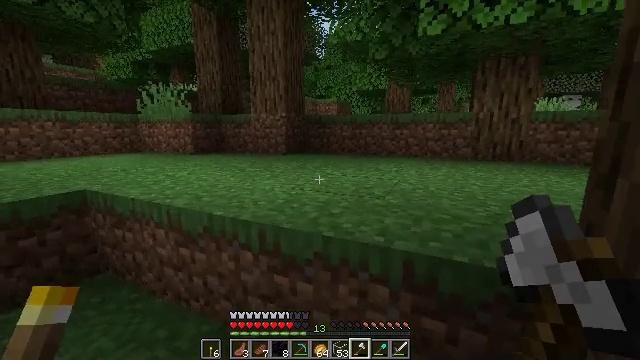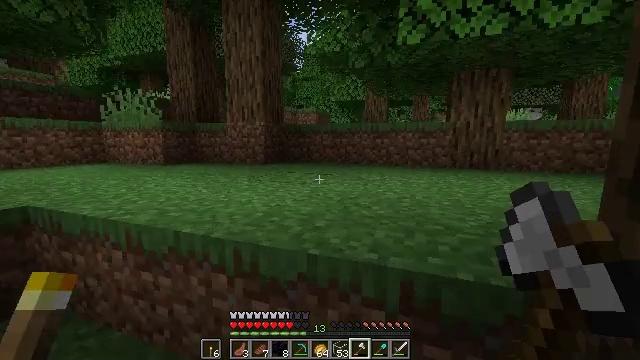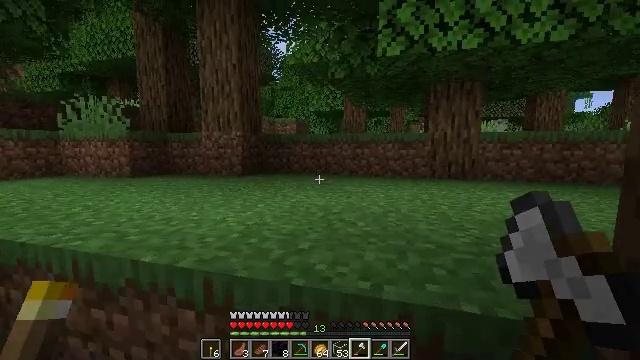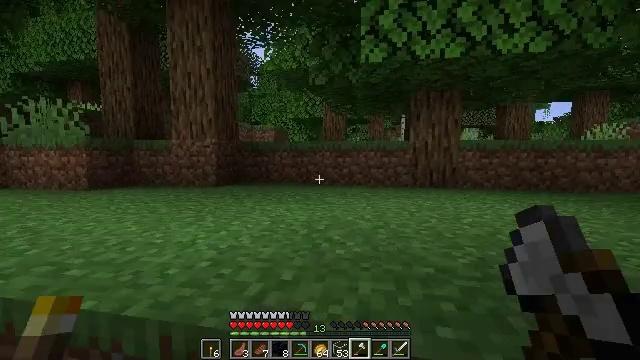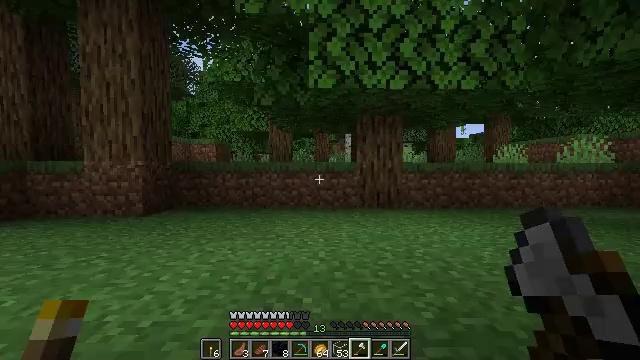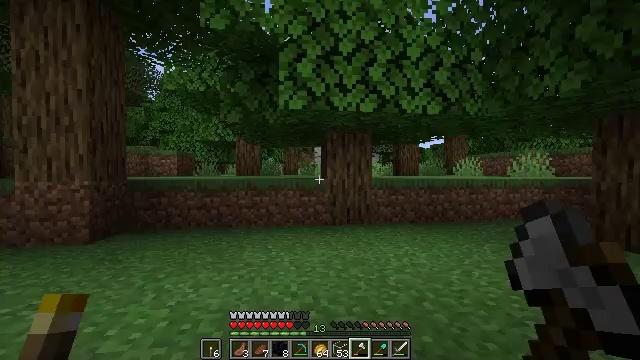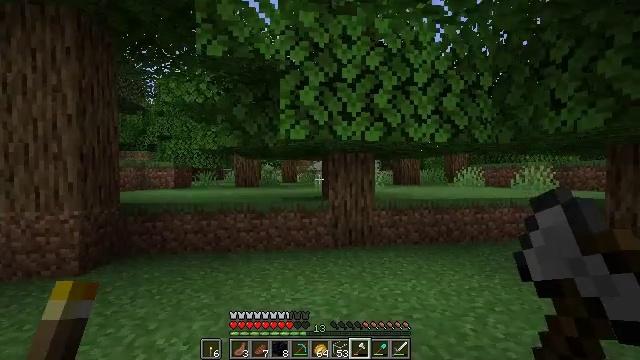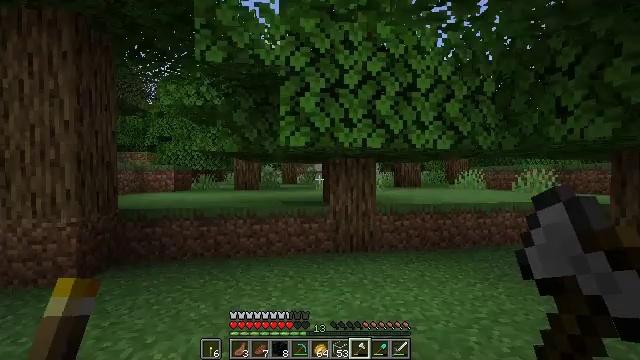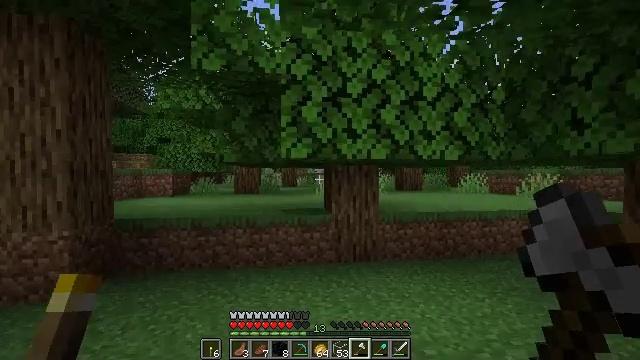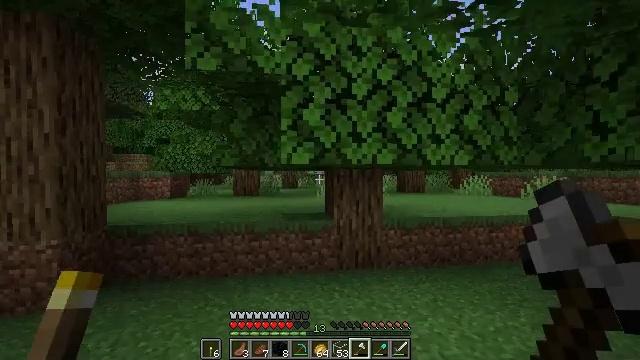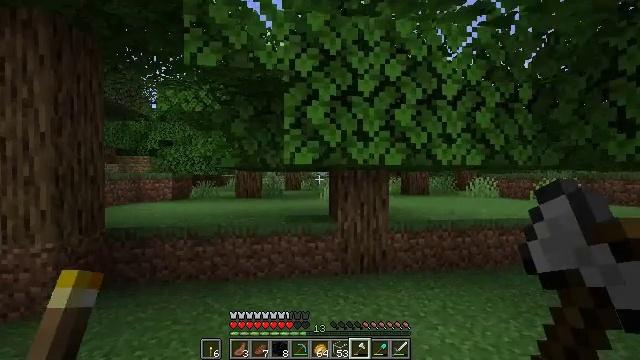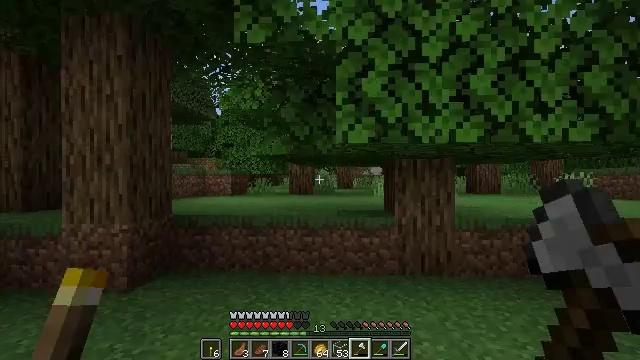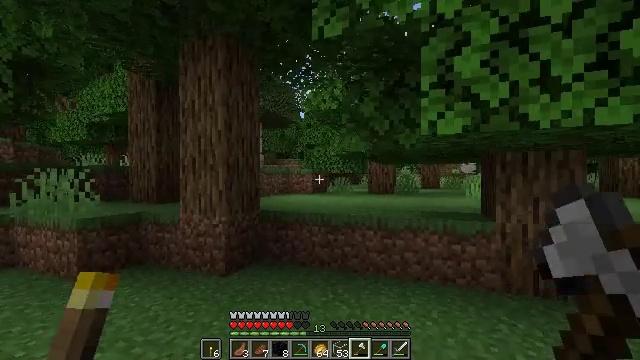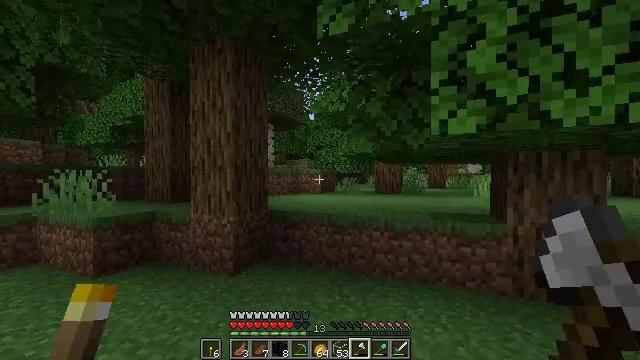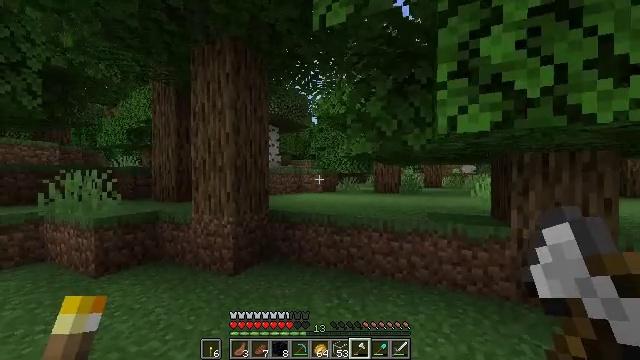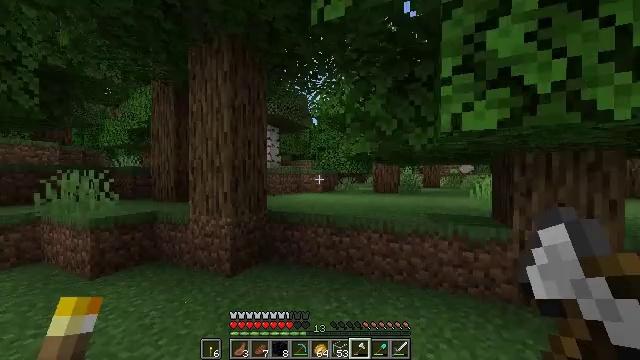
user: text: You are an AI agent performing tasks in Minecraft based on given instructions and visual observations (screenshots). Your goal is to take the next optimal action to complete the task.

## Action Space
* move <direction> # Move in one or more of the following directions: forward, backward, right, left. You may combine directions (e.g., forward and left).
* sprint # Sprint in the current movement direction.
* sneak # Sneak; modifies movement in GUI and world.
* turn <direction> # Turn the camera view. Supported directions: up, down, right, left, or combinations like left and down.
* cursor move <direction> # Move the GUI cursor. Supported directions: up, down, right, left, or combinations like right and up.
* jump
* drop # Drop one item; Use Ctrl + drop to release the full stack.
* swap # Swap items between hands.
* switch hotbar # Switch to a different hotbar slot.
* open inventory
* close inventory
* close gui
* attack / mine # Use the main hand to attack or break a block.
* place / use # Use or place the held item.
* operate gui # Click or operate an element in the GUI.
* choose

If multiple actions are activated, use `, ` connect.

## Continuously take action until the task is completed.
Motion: motion action
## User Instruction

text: Mine the sugar cane near rivers.
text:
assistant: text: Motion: move forward, turn right and up
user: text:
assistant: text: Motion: move forward, turn right and up
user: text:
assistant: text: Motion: move forward, turn right and up
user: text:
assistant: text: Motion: move forward, turn right and up, jump
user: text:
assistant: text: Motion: move forward, turn right and up, jump
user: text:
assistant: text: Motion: move forward, jump
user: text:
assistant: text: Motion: move forward, jump
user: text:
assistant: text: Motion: move forward, jump
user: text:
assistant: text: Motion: move forward
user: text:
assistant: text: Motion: move forward
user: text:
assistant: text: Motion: move forward, turn left
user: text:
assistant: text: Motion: move forward, sprint, turn left
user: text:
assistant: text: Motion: move forward, sprint, turn left
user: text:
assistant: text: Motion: move forward, sprint
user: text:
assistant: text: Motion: move forward
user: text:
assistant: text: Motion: move forward
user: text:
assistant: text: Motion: move forward
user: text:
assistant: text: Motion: move forward and move left
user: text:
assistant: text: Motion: move forward and move left
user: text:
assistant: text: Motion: move forward and move left, turn right
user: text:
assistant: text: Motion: move forward and move left, turn right
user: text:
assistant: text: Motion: move forward and move left, turn right
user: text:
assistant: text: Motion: move forward, turn right
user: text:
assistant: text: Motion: move forward, turn right
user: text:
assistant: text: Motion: move forward, turn right
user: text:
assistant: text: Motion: move forward, turn right
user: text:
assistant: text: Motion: move forward, turn right, jump
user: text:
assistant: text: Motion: move forward, turn right and down, jump
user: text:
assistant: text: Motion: move forward, turn right and down, jump
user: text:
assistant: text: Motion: move forward, turn right, jump